Question: I Have a rendering of a partial that should be outputted to a div that is not displayed correctly.
I tried in my index.js.haml :
'''
= "$('.modal-body').html('#{escape_javascript(raw render("details"))}');"
= "$('.modal-body').html('#{escape_javascript(raw render("details")).html_safe}');"
= "$('.modal-body').html('#{escape_javascript(raw render("details").html_safe)}');"
= "$('.modal-body').html('#{raw escape_javascript(raw render("details"))}');"
= "$('.modal-body').html('#{raw escape_javascript(raw render("details").html_safe)}');"
= "$('.modal-body').html('#{raw escape_javascript(raw render("details")).html_safe}');"
'''
and they are all outputing the same following thing:

If I remove the escape_javascript, it ain't working anymore.
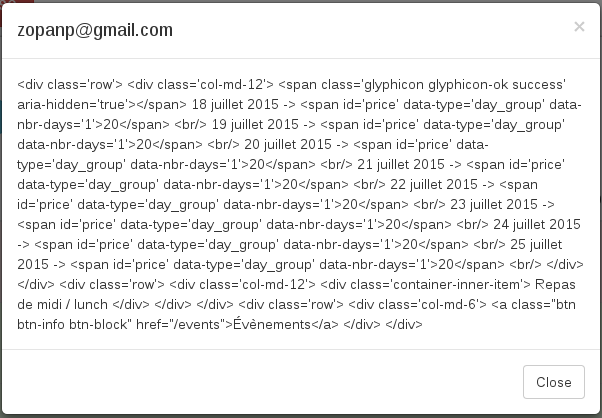
Answer: Thanks to Emu who posted the answer in ERB I found a way of doing it in haml:
'''
:plain
$('.modal-body').html('#{j render partial: 'details'}'); // in HAML
$('.modal-body').html('<%= j render partial: 'details'%>'); //in ERB
'''